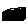
Label: moon